Question: I'd like to draw a radar chart using MS Chart control in a WinForms app.
This chart contains data for 1 day, I have data for every seconds, so I have 86 400 x-y value pairs. X axis contains dates, y my int values.
My test code is like this:
'''
var fromDate = new DateTime(DateTime.Now.Year,
DateTime.Now.Month,
DateTime.Now.Day,
0,
0,
0);
var toDate = new DateTime(DateTime.Now.Year,
DateTime.Now.Month,
DateTime.Now.Day,
23,
59,
59);
List<DateTime> xValues = new List<DateTime>();
List<double> yValues = new List<double>();
var iterDate = fromDate;
var i = 0;
while (iterDate <= toDate)
{
xValues.Add(iterDate);
yValues.Add(i);
iterDate = iterDate.AddSeconds(1);
i++;
}
chart1.Series["Default"].Points.DataBindXY(xValues, yValues);
var dateLabelStyle = new LabelStyle();
dateLabelStyle.Format = "HH:mm:ss";
chart1.ChartAreas["Default"].AxisX.LabelStyle = dateLabelStyle;
chart1.ChartAreas["Default"].AxisX.Minimum = fromDate.ToOADate();
chart1.ChartAreas["Default"].AxisX.Maximum = toDate.ToOADate();
chart1.Series["Default"].IsXValueIndexed = true;
chart1.Series["Default"].ChartType = SeriesChartType.Radar;
chart1.Series["Default"]["RadarDrawingStyle"] = "Line";
chart1.Series["Default"]["AreaDrawingStyle"] = "Circle";
chart1.Series["Default"]["CircularLabelsStyle"] = "Horizontal";
chart1.ChartAreas["Default"].Area3DStyle.Enable3D = false;
'''
Result view is like this:

I think the reason of the 'black circle effect' is that it draws y axis for every 86 400 points. How can I set it to draw these axes only at every hours?
Labels (dates as I set) for x axes do not appear. How can I show them?
Thx in advance!
.net4/c#/winforms/vs2010
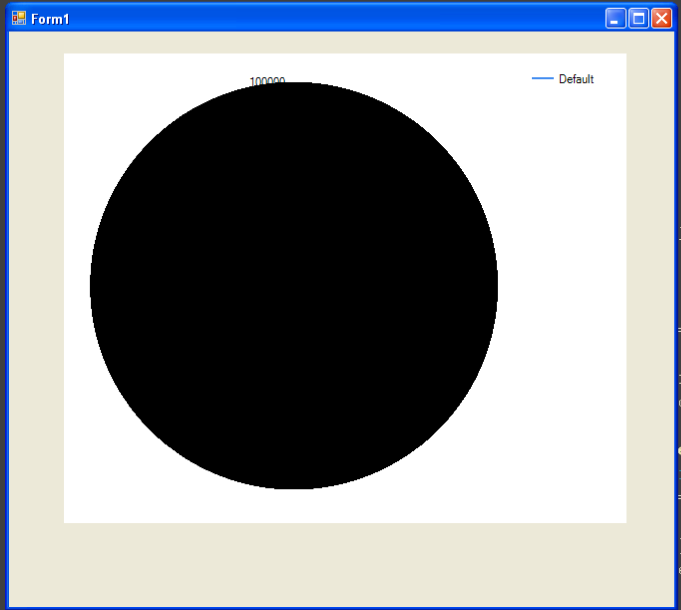
Answer: You probably want to use a "Polar" plot instead of "Radar". Something like that will get you closer to what you want I think:
'''
chart1.Series["Default"].ChartType = SeriesChartType.Polar;
chart1.Series[0]["PolarDrawingStyle"] = "Line";
// setup the X grid
chart1.ChartAreas["Default"].AxisX.MajorGrid.Enabled = true;
chart1.ChartAreas["Default"].AxisX.MajorGrid.IntervalType = DateTimeIntervalType.Hours;
chart1.ChartAreas["Default"].AxisX.MajorGrid.Interval = 1;
chart1.ChartAreas["Default"].AxisX.Crossing = 0;
// setupthe Y grid
chart1.ChartAreas["Default"].AxisY.MajorGrid.Enabled = true;
'''